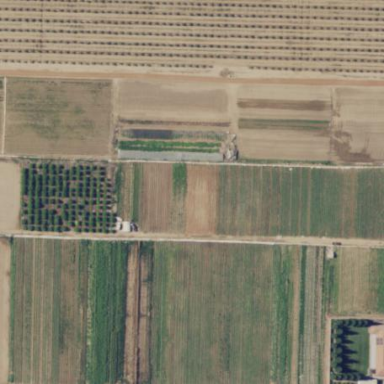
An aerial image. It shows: Crop field in farm area.